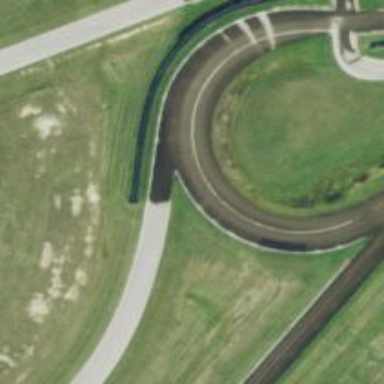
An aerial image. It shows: Raceway road.